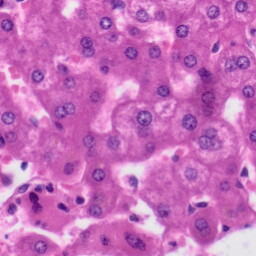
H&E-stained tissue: Liver